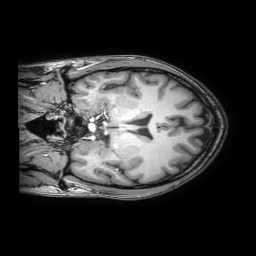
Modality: T1w
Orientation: coronal
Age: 26
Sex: male
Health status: healthy
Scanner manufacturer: philips
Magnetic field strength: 3 T
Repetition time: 0.0079 s
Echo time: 0.0035 s